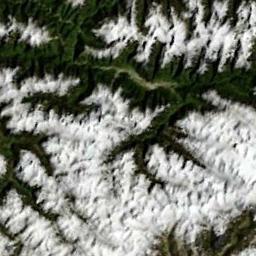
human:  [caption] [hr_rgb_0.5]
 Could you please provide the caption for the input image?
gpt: The white snow on the snow-capped mountains is veined .

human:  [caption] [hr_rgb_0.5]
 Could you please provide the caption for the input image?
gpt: The snowberg is partly covered with snow and ice and partly covered with vegetation .

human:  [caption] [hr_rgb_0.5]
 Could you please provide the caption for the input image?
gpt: The snowberg is covered with snow .

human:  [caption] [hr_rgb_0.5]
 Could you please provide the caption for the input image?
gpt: The snow berg is consist of green plants and white snow .

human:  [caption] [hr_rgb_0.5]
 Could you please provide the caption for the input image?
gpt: There are much snow and some green land on the snowberg .